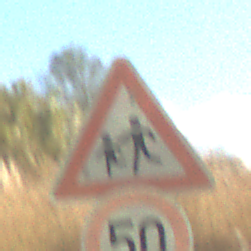
Verkehrszeichen: KinderRechts
Zusatzzeichen unten: Geschwindigkeit50
Umgebung: Outdoor, Nature
Tageszeit: MorningAfternoon
Wetter: PartlyCloudy
Licht: Natural
Jahreszeit: NotSpecified
Kontrast: HighContrast